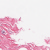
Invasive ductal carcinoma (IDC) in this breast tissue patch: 0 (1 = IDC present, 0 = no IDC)